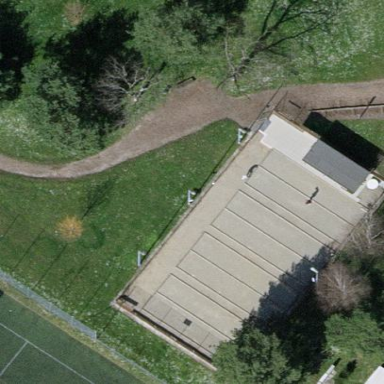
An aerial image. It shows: Gravel pitch for boules leisure activity.